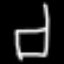
Label: chair